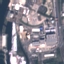
Land use / land cover: Industrial